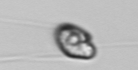
Label: flagellate_morphotype1